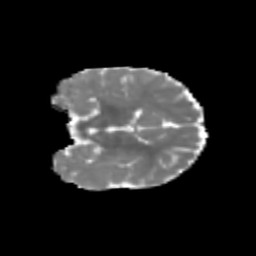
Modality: MD
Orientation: coronal
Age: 6
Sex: male
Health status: healthy